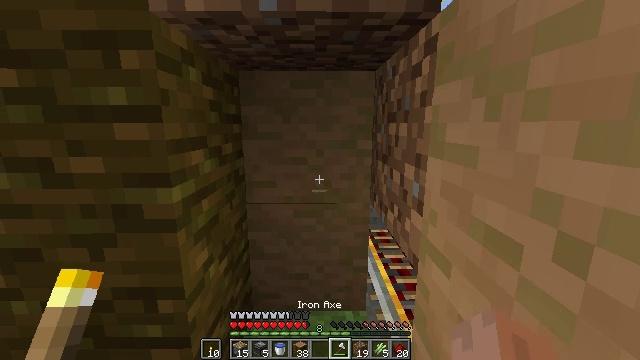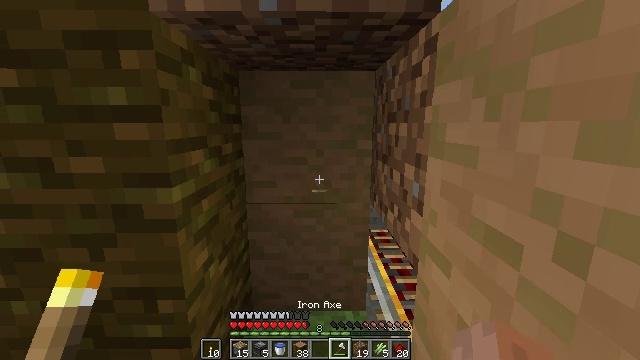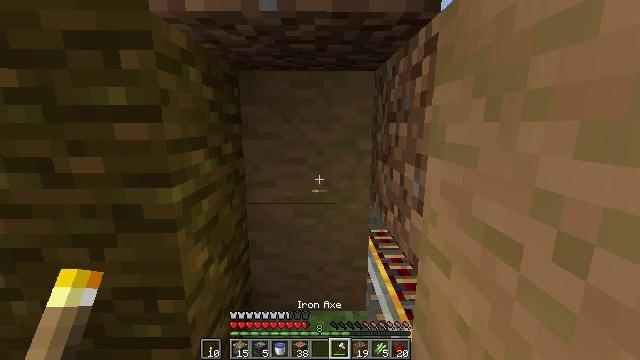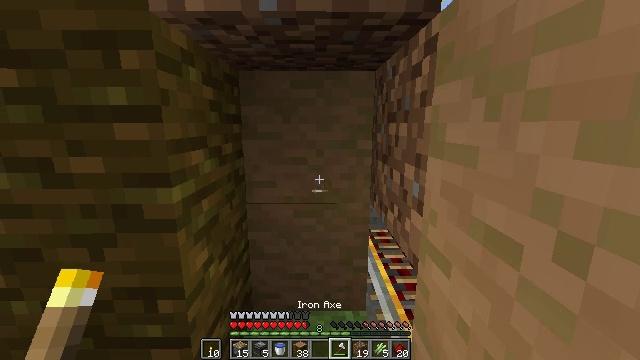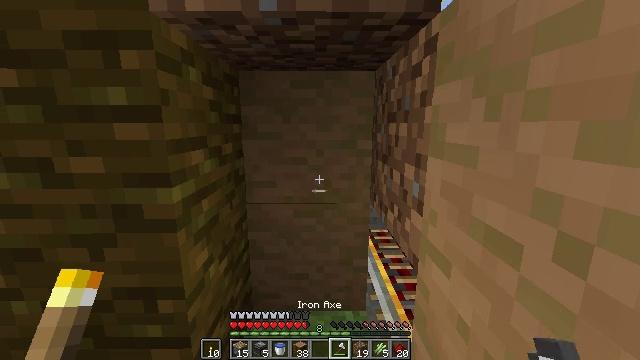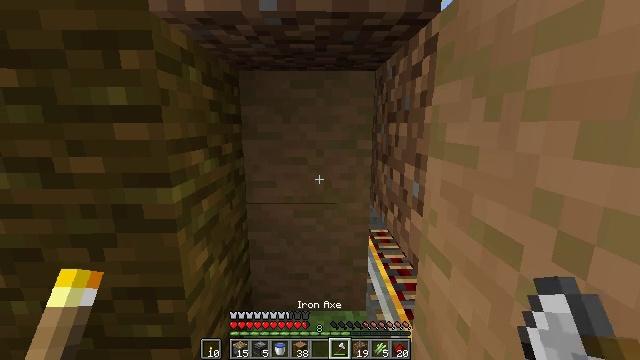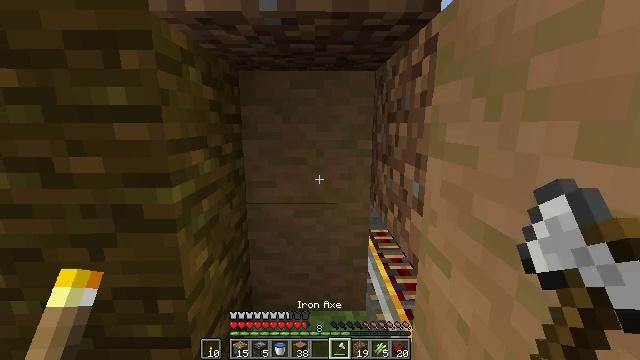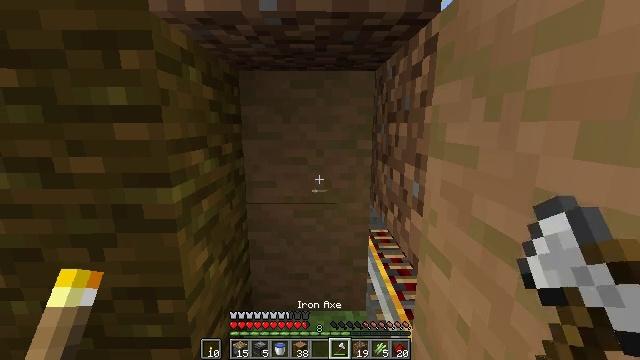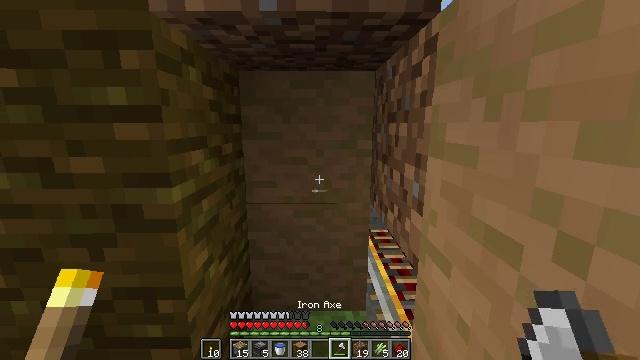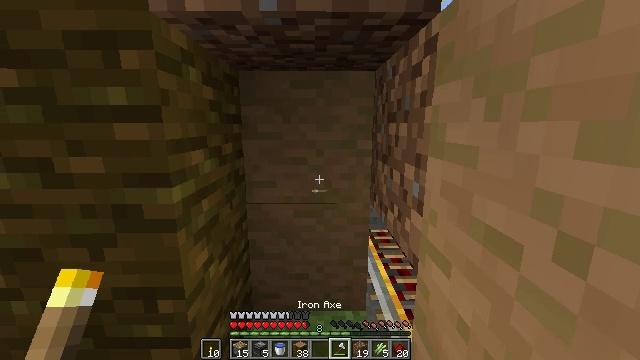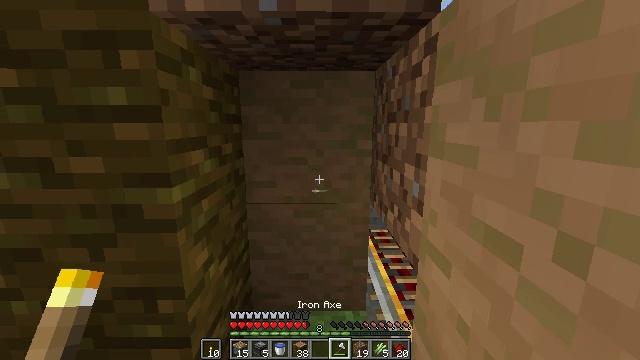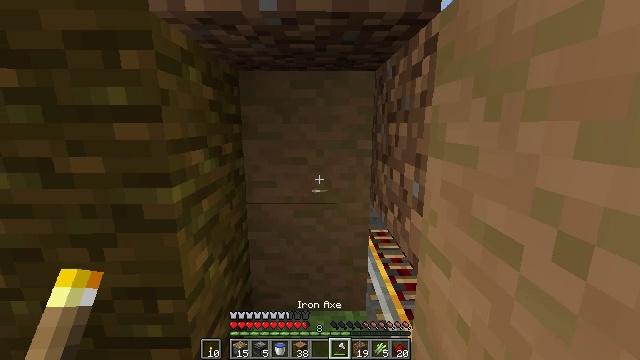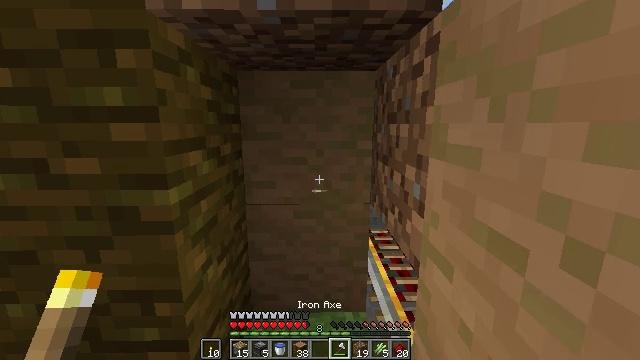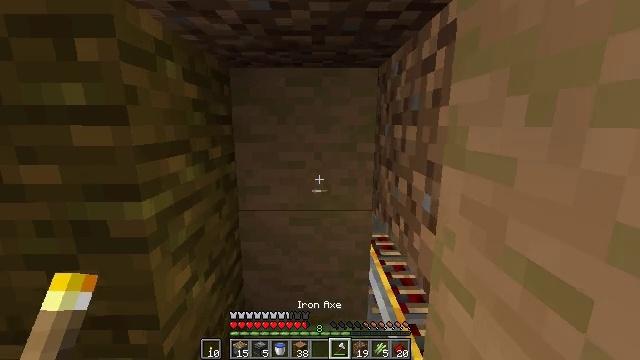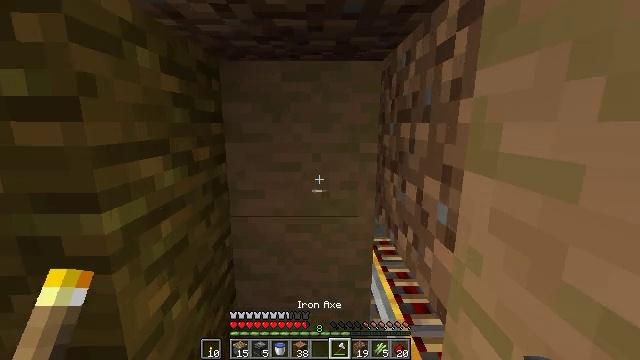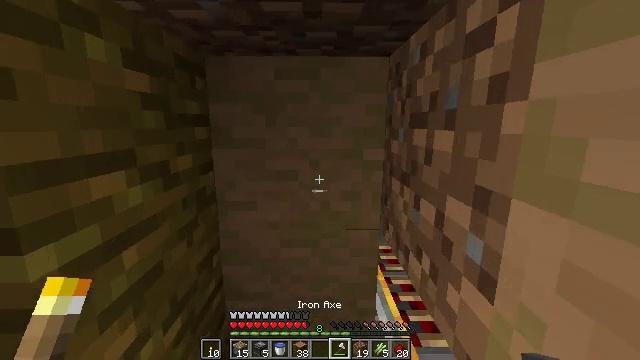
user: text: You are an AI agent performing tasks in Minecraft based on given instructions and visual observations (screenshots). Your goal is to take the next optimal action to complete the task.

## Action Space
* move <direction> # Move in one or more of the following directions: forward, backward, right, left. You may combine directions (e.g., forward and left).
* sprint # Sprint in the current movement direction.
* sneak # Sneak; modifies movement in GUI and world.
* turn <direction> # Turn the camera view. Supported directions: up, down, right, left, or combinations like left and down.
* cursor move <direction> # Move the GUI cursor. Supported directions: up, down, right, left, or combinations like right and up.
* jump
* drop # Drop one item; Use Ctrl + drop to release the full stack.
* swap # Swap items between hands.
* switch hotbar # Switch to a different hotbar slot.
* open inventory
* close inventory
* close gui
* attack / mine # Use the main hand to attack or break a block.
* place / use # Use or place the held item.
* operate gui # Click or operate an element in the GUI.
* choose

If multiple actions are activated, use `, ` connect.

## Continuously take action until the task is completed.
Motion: motion action
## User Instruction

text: Collect the stripped jungle log from the tree.
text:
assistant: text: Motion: no_op
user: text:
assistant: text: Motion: no_op
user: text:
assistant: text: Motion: no_op
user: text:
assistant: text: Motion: no_op
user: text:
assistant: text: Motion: no_op
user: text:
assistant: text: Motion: no_op
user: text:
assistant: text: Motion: no_op
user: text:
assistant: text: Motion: no_op
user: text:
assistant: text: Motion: no_op
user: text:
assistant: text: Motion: no_op
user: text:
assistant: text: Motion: no_op
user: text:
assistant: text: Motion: move forward
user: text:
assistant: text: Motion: move forward
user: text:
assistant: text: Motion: move forward
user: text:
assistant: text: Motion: move forward
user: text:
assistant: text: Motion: turn left and down
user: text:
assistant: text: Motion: turn left and down
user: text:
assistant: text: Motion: turn down
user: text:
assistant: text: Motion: turn down
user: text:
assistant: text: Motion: turn left and down
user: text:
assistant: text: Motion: turn down
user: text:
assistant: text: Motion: turn down
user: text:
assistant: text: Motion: turn down
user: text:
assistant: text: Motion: turn down
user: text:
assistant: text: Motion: attack / mine
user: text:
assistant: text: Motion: attack / mine
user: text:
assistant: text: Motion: attack / mine
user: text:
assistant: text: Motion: attack / mine
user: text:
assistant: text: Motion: attack / mine
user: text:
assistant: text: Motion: attack / mine